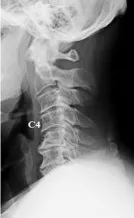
Imaging findings of the cervical spine of the patient before surgery (A-C). (A) Cervical lateral radiograph revealing slight kyphosis of his cervical spine.
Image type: radiology (x_ray)